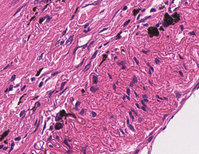
Tumor epithelial tissue: no
Tumor-associated stroma tissue: yes
Normal tissue: no